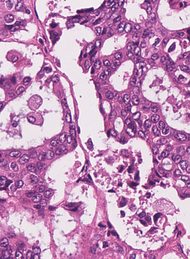
Tumor epithelial tissue: yes
Tumor-associated stroma tissue: no
Normal tissue: no